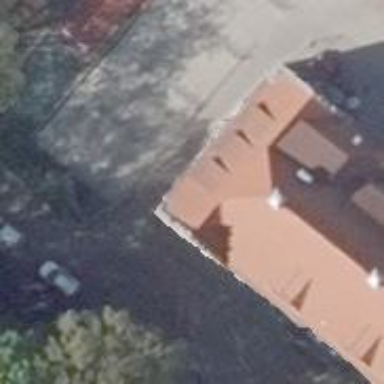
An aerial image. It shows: School.